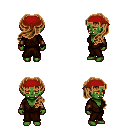
a pixel art fantasy rpg character, female body template, orc, green skin, brown robe, teal pants, brown princess hairstyle, red bandana, cloth bracers, four views (front, back, left, right), 2x2 character sprite sheet, small pixel art, hard edges, no anti-aliasing